Aerial crown-view tile of a tropical tree (Barro Colorado Island, Panama), acquired 20250616:
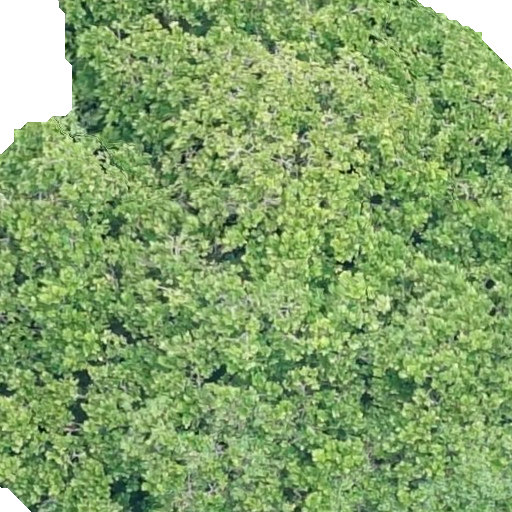
Species: Anacardium excelsum
GBIF accepted scientific name: Anacardium excelsum
Crown area: 506.901 m²